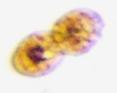
Label: Margalefidinium